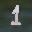
Label: 1